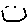
Label: smiley face